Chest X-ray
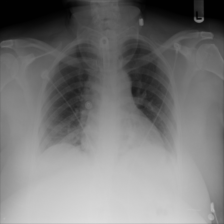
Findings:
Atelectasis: positive
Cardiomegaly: negative
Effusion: negative
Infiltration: positive
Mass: negative
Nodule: negative
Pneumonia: negative
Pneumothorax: negative
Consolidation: negative
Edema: negative
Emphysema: negative
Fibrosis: negative
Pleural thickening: negative
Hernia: negative